Breast ultrasound image
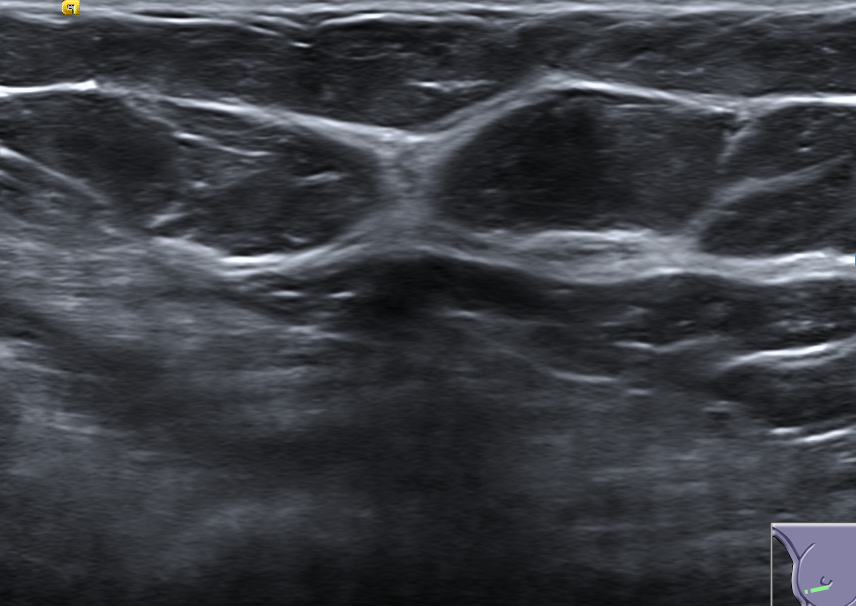
Diagnosis: normal